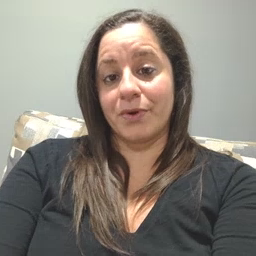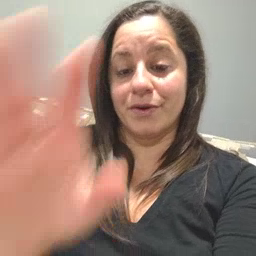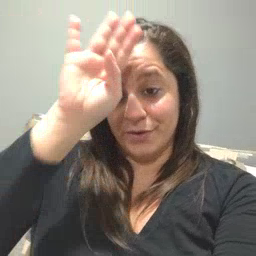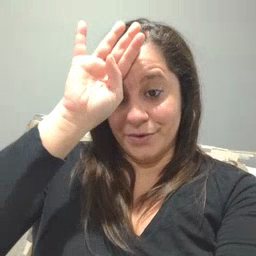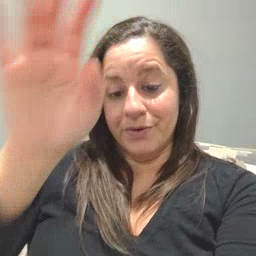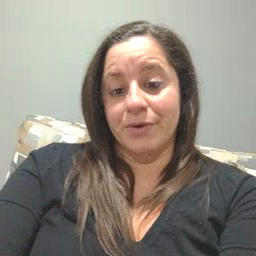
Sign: fireman